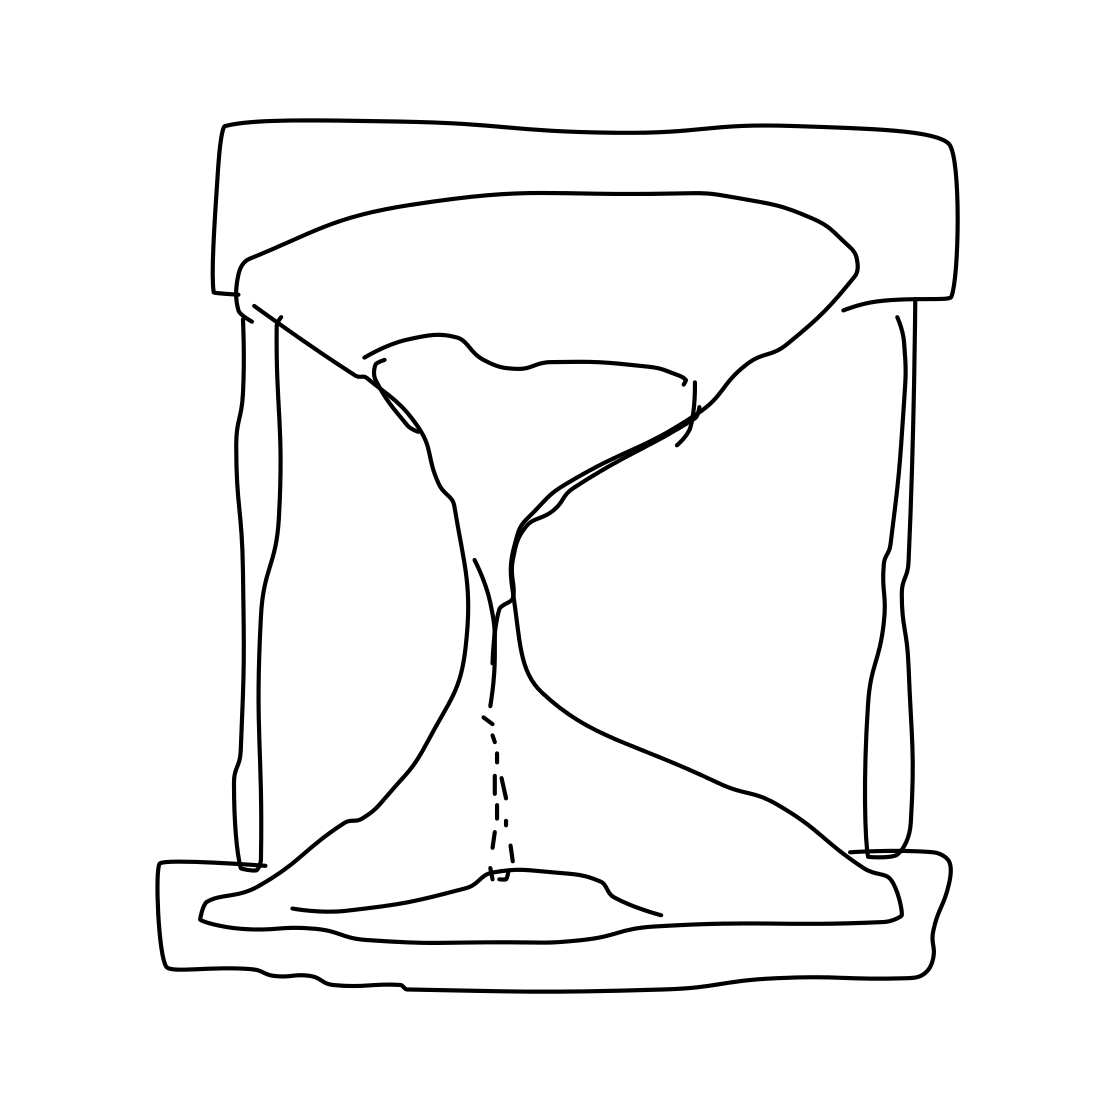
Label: hourglass